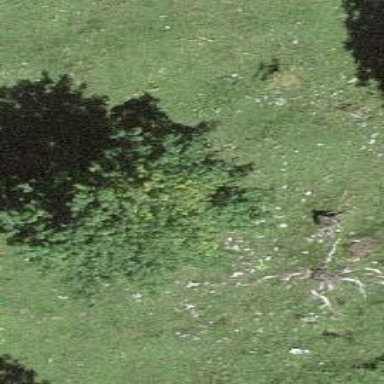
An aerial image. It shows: Beautiful tree in nature.